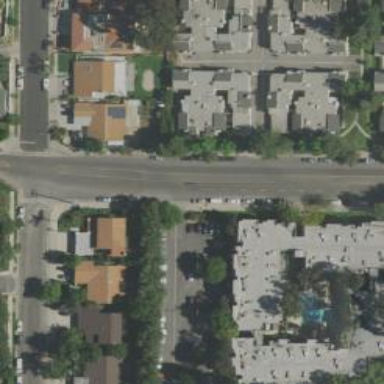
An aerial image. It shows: Secondary road with separate sidewalks.